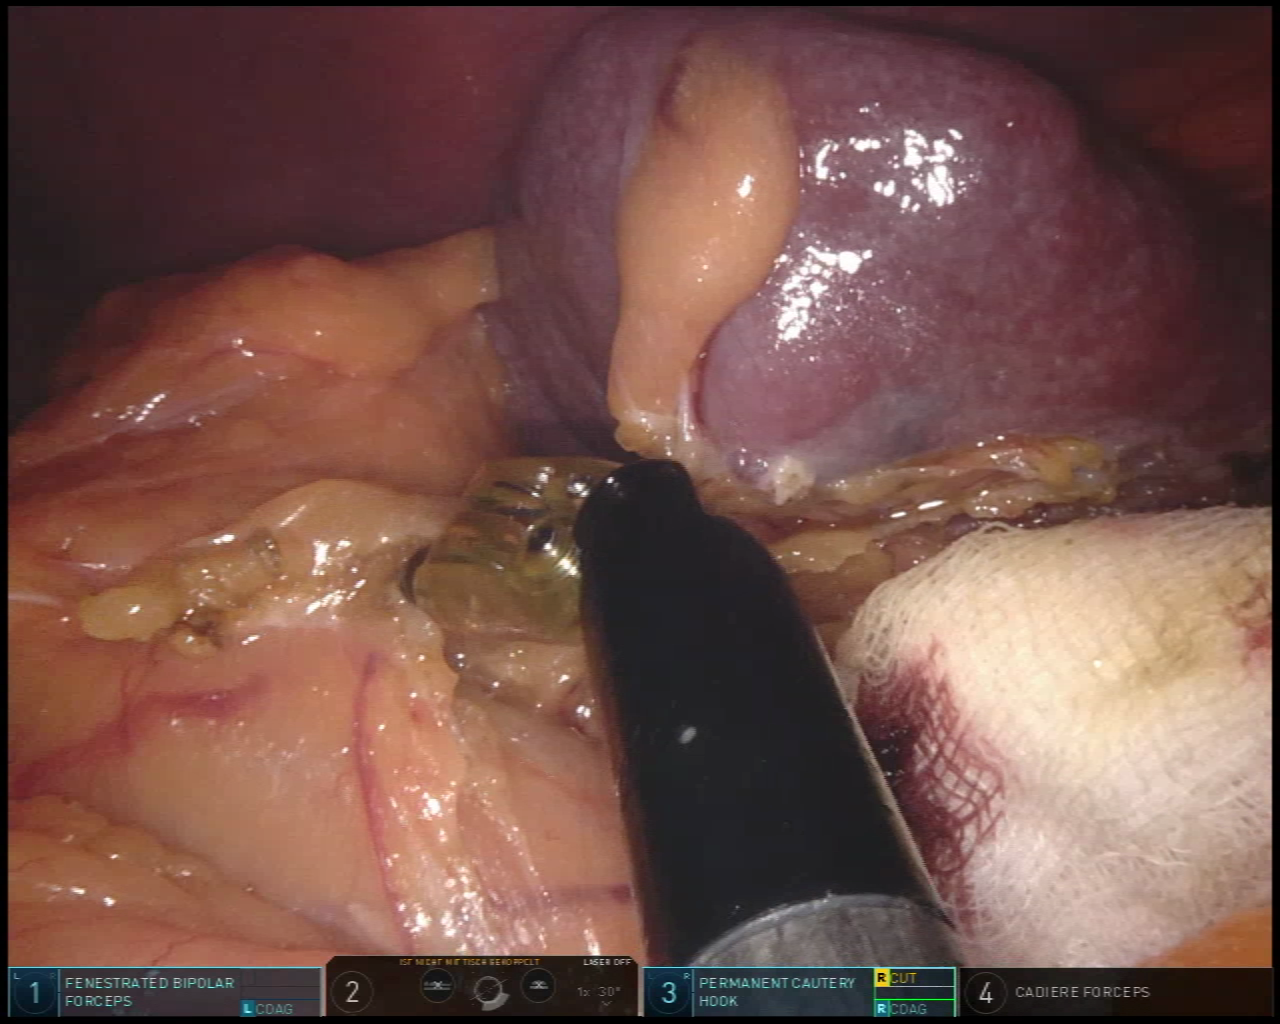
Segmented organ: spleen
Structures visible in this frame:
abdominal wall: yes
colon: no
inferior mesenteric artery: no
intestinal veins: no
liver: no
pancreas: no
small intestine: no
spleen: yes
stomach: no
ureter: no
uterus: no
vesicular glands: no